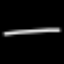
Label: line